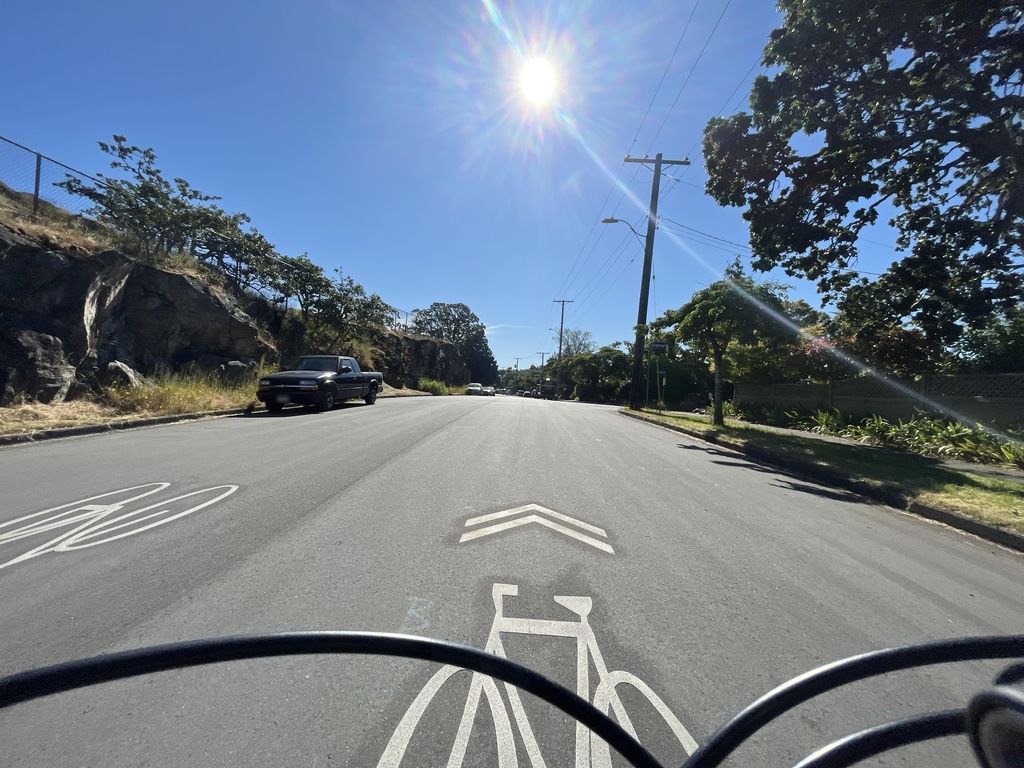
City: victoria